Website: macys
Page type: billing-address
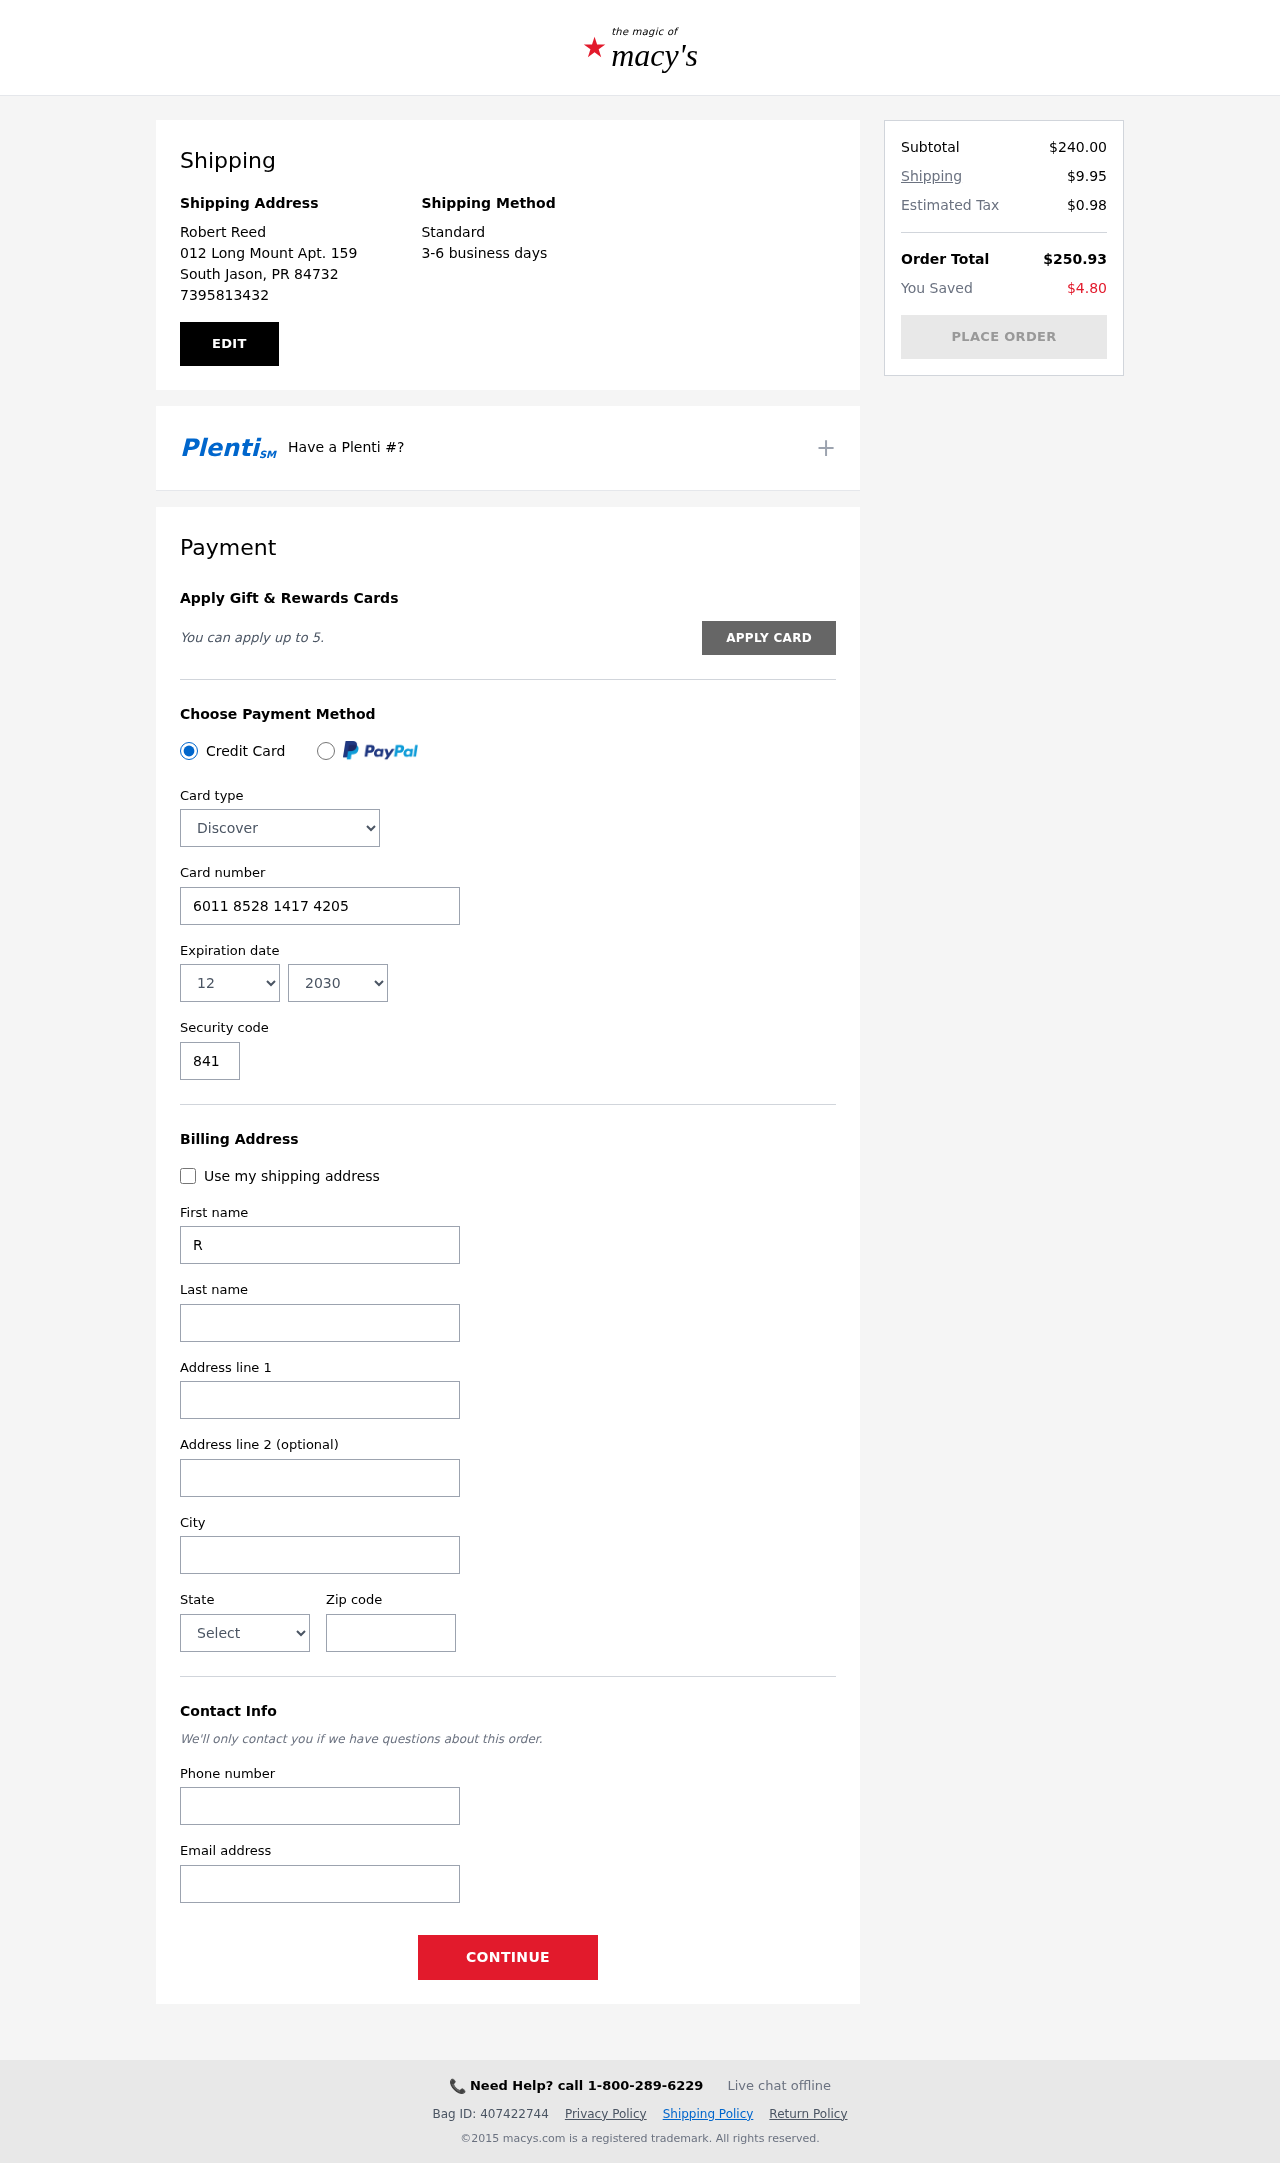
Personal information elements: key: PII_CARD_CVV
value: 841
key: PII_CARD_EXPIRY_MONTH
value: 12
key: PII_CARD_EXPIRY_YEAR
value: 30
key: PII_CARD_NUMBER
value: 6011 8528 1417 4205
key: PII_CARD_TYPE
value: Discover
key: PII_CITY
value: South Jason
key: PII_CITY_STATE_ZIP
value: South Jason, PR 84732
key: PII_EMAIL
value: robert.reed@gmail.com
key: PII_FIRSTNAME
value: Robert
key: PII_FULLNAME
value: Robert Reed
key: PII_LASTNAME
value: Reed
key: PII_PHONE
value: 7395813432
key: PII_POSTCODE
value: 84732
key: PII_STATE
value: PR
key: PII_STREET
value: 012 Long Mount Apt. 159
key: PII_STREET2
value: Suite 578
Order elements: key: ORDER_SUBTOTAL
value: $240.00
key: ORDER_SHIPPING_COST
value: $9.95
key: ORDER_TAX
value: $0.98
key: ORDER_TOTAL
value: $250.93
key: ORDER_SAVINGS
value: $4.80